Field crop: maize
Growth stage: 2
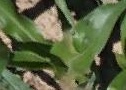
Species: maize